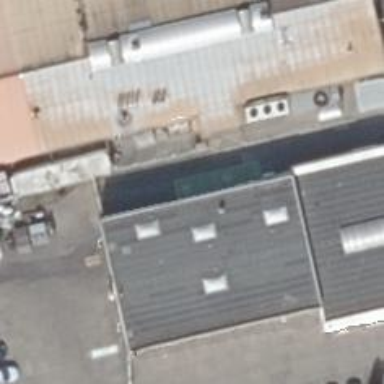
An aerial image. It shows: Building that is car shop offering dealer and repair services.